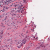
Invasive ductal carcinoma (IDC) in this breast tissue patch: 1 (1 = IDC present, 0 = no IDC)